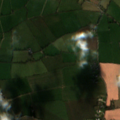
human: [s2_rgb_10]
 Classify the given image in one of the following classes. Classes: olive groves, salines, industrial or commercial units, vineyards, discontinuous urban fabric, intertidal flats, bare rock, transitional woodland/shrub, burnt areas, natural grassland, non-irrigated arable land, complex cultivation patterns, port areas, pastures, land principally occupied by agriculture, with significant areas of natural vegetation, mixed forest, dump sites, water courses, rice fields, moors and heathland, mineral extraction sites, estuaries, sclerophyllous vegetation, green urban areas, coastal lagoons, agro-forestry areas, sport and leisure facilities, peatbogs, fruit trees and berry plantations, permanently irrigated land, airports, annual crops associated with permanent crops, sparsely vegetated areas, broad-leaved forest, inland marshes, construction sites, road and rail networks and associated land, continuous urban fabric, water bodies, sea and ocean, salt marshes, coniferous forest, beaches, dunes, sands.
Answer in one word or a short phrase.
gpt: non-irrigated arable land, pastures